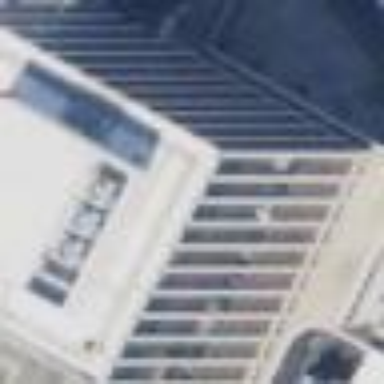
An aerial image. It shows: Office building.